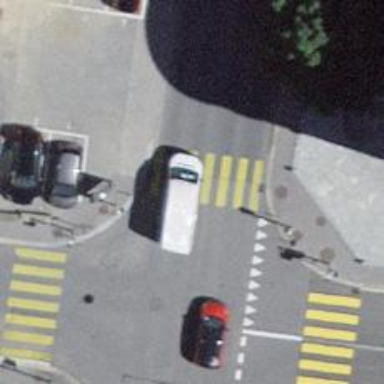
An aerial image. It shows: Crossing with traffic signals.